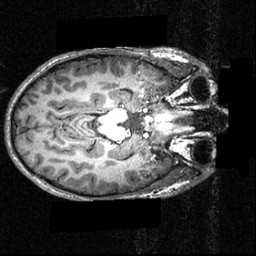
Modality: T1w
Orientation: axial
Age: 16
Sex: male
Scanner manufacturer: siemens
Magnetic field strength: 3.951 T
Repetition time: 1.5 s
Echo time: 0.00335 s